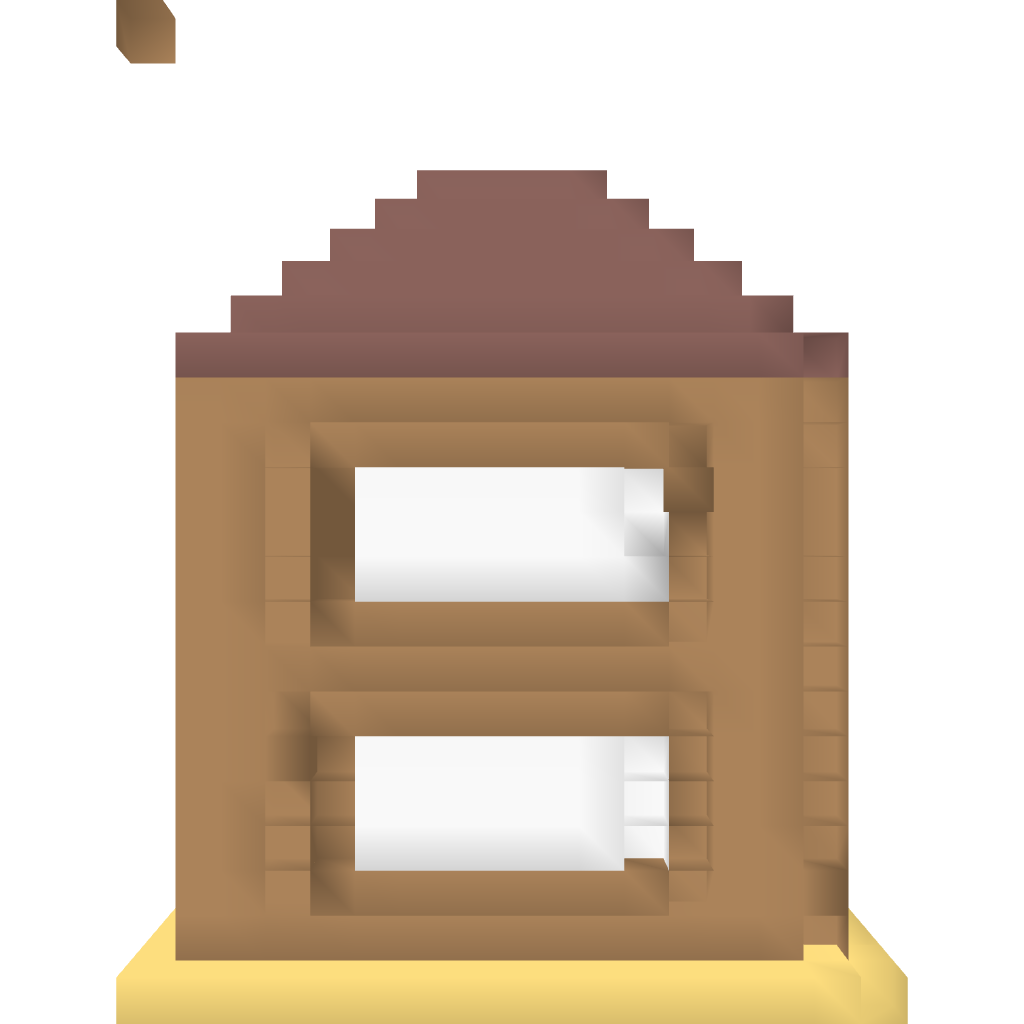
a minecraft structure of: OlimpusHD3 high quality